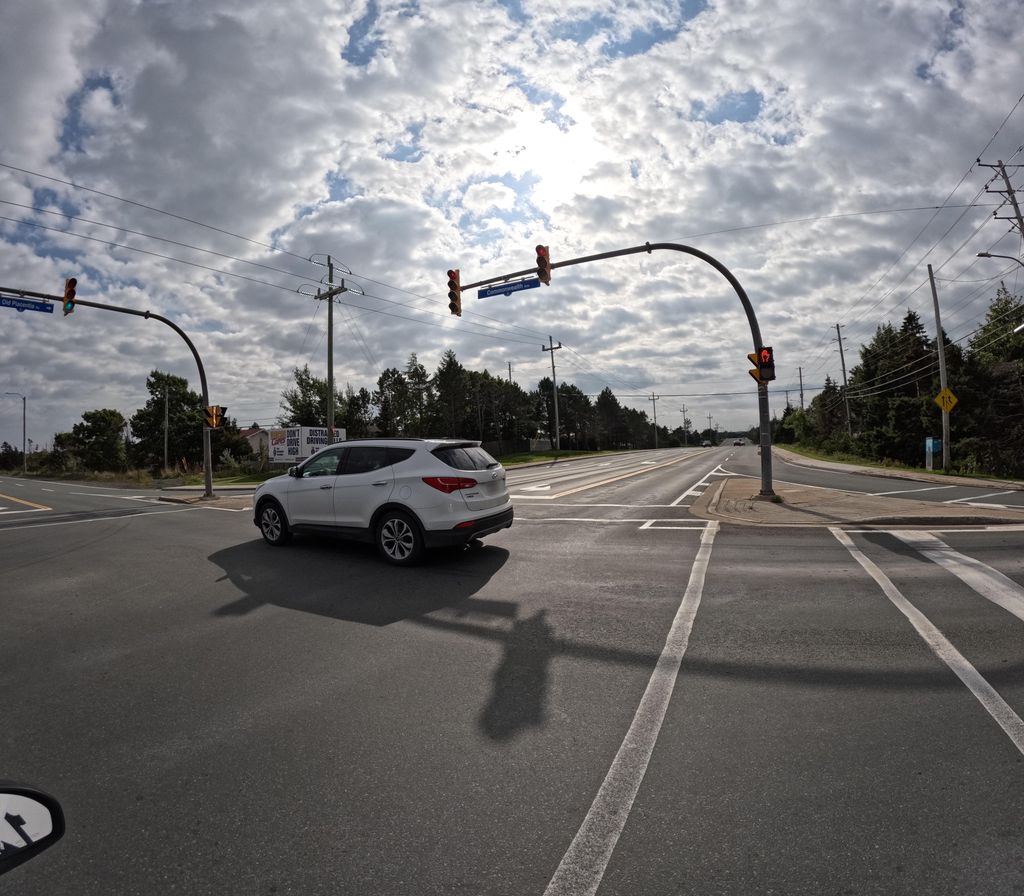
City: st_johns